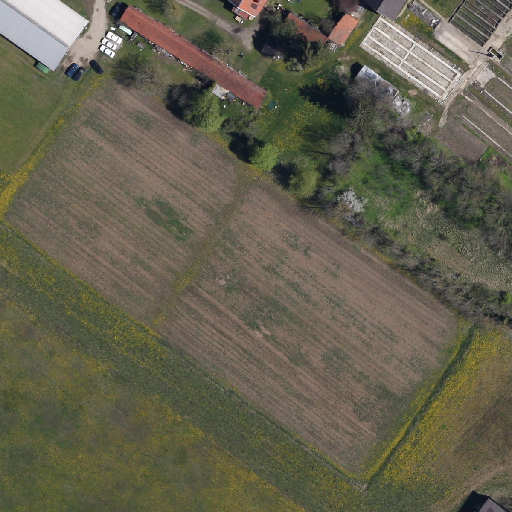
Referring expression: vehicle